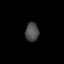
Tissue: lung
Cell type: T cells
Senescence score: 0.2394
Nuclear area (px): 249
Mean DAPI intensity: 76.129